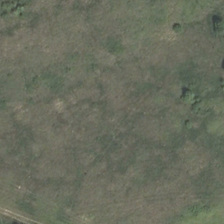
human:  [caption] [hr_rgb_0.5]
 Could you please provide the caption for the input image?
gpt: some sparse green trees are in a piece of green meadow .

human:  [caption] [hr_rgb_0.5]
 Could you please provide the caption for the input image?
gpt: some sparse green trees are in a piece of green meadow .

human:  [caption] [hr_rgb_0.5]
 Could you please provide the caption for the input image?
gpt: some sparse green trees are in a piece of green meadow .

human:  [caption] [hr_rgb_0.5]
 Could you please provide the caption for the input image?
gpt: some sparse green trees are in a piece of green meadow .

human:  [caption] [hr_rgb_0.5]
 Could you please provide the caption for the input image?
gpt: some sparse green trees are in a piece of green meadow .